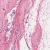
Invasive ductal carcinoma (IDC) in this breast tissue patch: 0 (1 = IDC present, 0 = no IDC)